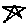
Label: star